Interaction volume radius: 5 \u00c5
Interaction volume height: 20 \u00c5
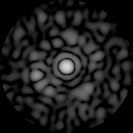
Disorder parameter: 0.8595